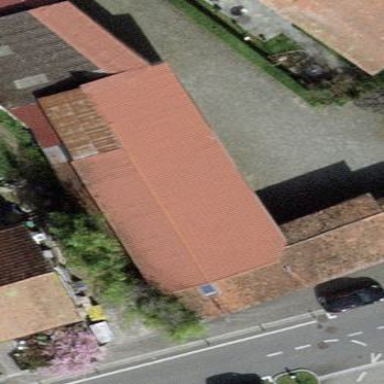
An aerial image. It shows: Shed.